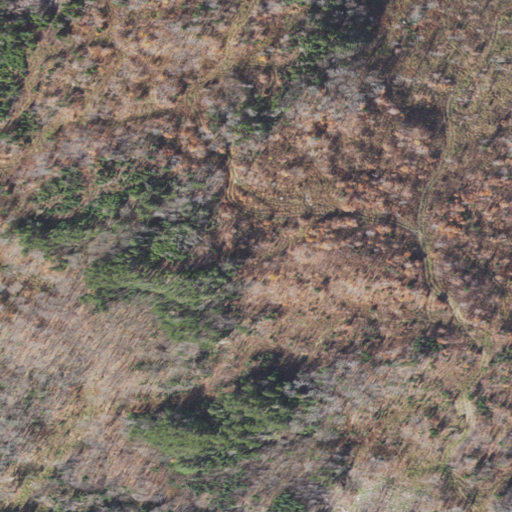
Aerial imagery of cliff(s) in New Hampshire named Finnsons Cliff containing deciduous forest, mixed forest, shrub, and evergreen forest